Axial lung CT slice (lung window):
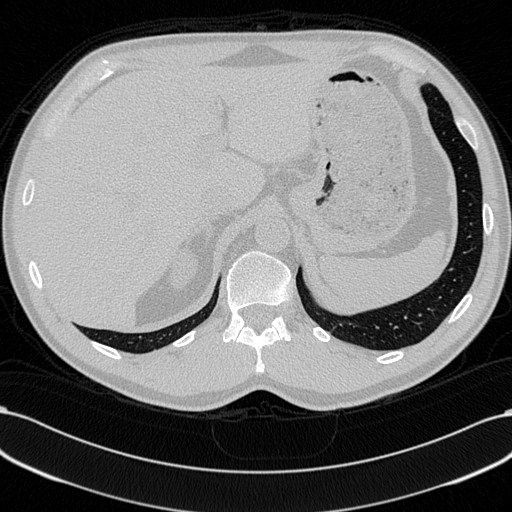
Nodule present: no